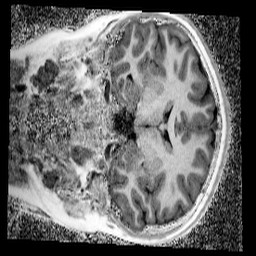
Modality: UNIT1_denoised
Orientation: coronal
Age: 11
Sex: female
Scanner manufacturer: siemens
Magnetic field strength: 3 T
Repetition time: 4 s
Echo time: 0.00299 s